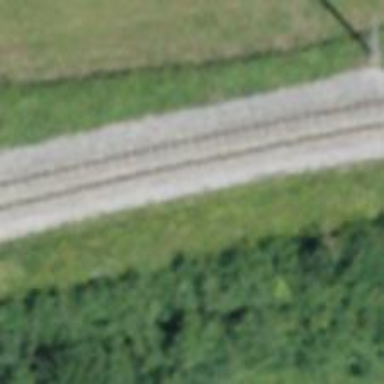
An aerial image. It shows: Narrow-gauge railway with 1 track. The tracks are electrified with contact line.